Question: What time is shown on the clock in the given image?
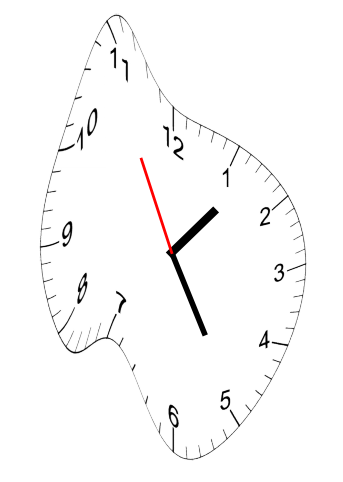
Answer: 01:24:55